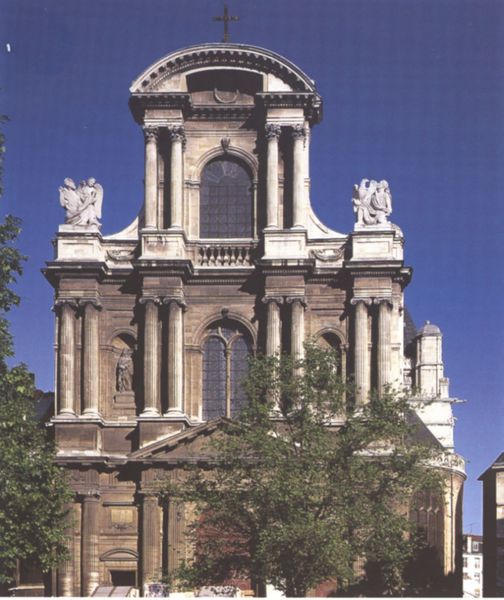
Titel: Saint-Gervais
Künstler: Salomon de Brosse
Standort: Paris, St. Gervais (EU - F - Ile-de-France)
Schlagwörter: adler, baum, blau, himmel, schatten, bäume, fenster, glas, säulen, gebäude, kirche, front, renaissance, engel, bogen, fassade, italien, giebel, wolkenlos, figuren, stuck, tor, foto, eingang, nische, kreuz, türme, balustrade, portal, korinthisch, dreigeschossig, säulenordnung, katholisch, foguren, kircfhe